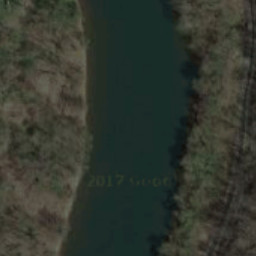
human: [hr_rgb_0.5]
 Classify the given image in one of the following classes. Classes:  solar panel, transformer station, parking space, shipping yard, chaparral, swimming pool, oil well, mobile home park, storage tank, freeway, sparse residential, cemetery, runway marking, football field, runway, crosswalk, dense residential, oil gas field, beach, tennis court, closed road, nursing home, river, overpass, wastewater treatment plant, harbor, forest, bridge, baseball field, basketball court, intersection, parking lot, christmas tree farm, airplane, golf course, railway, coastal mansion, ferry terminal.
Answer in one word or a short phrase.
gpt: river